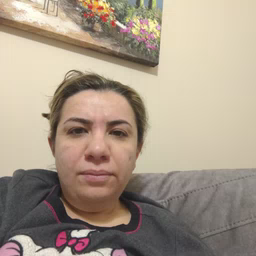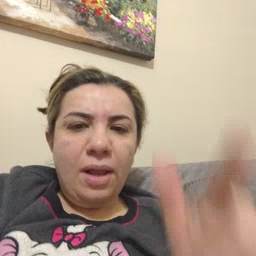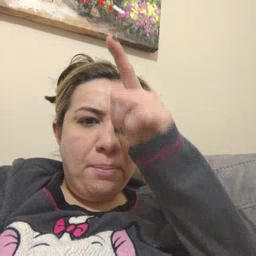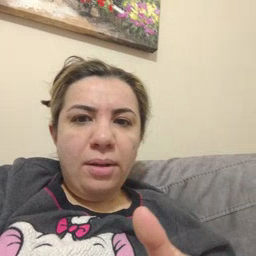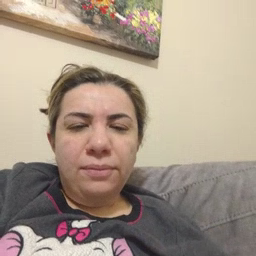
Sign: brother